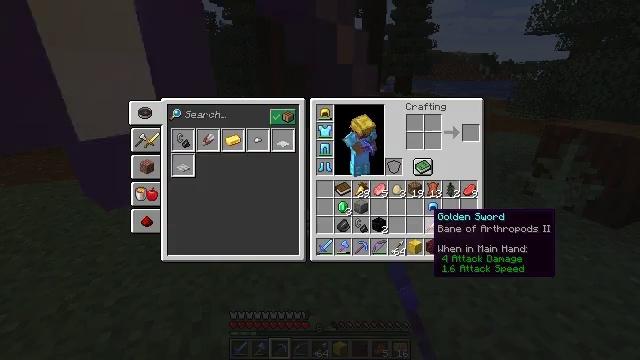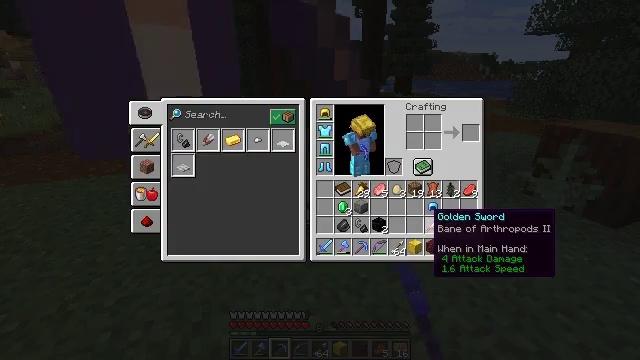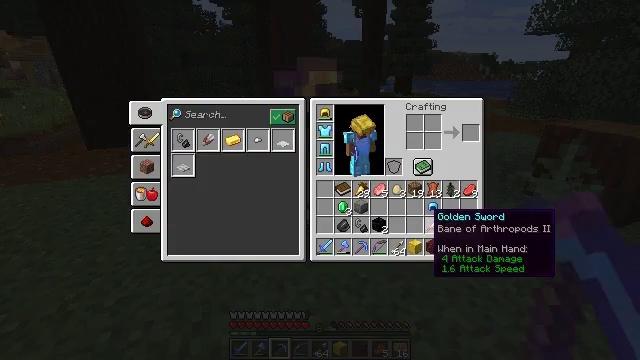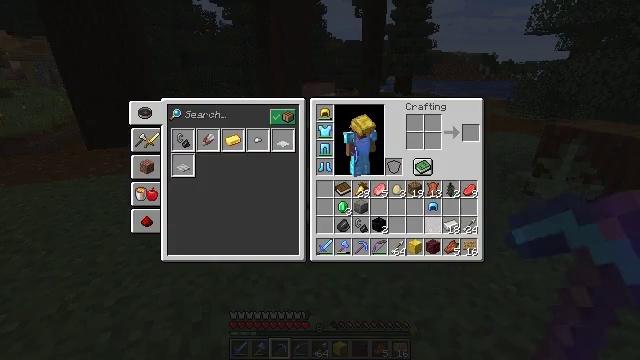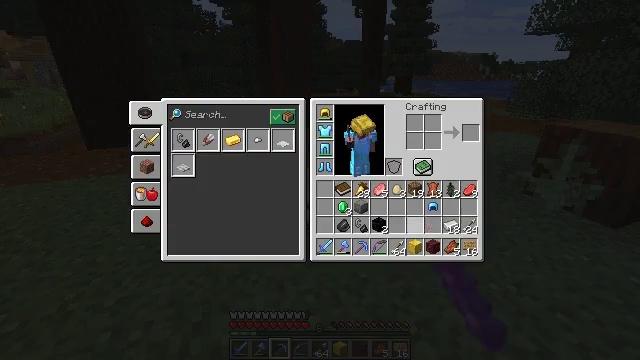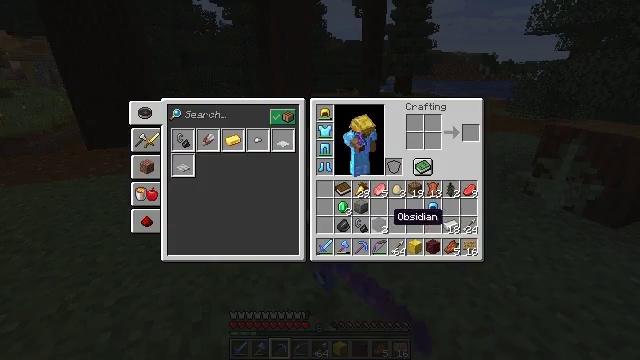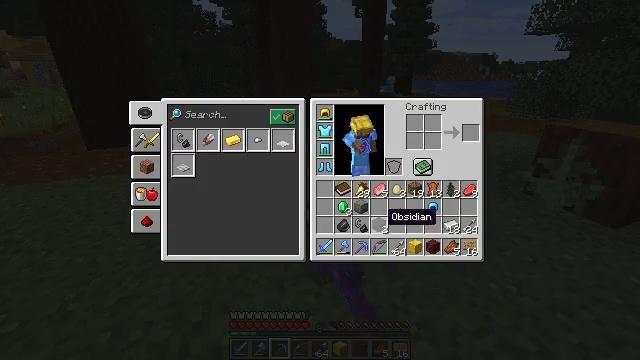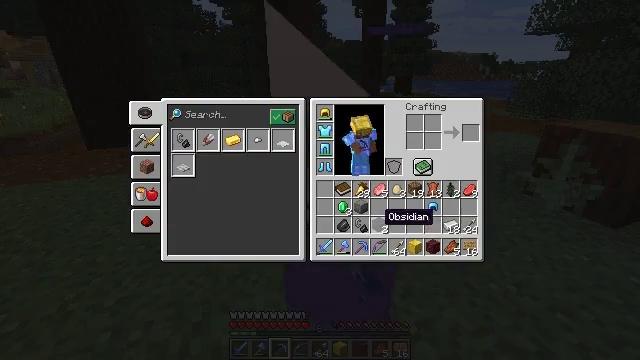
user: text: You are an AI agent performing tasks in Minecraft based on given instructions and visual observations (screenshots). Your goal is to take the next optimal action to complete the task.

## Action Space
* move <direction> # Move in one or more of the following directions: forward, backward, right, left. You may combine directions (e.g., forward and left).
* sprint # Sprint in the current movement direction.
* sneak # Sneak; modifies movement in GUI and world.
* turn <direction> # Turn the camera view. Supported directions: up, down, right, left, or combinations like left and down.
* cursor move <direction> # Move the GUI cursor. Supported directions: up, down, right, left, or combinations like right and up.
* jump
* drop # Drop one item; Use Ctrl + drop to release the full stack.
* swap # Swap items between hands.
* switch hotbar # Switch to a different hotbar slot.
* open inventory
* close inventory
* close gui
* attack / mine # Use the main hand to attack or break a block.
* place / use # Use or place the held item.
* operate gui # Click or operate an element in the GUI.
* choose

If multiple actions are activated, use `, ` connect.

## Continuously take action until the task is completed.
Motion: motion action
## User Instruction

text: Drop a golden sword.
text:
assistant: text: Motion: sprint, open gui
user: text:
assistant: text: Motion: sprint
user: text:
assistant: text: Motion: sprint, drop
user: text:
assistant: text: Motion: sprint, cursor move left, drop
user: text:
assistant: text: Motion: sprint, cursor move left, drop
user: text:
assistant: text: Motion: sprint
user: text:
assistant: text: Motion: sprint
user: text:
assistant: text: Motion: sprint